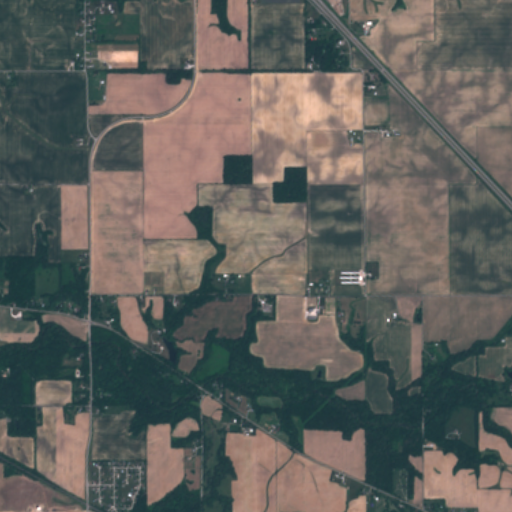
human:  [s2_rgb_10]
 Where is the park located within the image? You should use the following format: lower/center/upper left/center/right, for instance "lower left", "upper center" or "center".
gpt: The park is located in the lower right of the image.
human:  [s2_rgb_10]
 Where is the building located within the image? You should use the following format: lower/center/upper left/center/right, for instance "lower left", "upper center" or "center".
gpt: The building is located in the center left of the image.
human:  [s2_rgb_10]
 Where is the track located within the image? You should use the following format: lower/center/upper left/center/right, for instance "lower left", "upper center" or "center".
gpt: There is no track in the image.